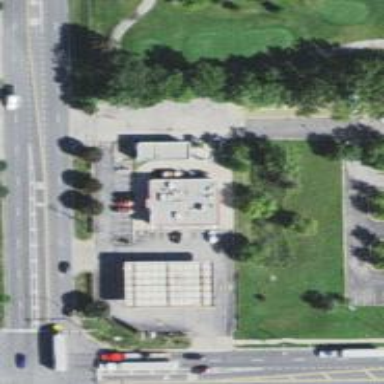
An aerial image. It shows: Convenience shop.